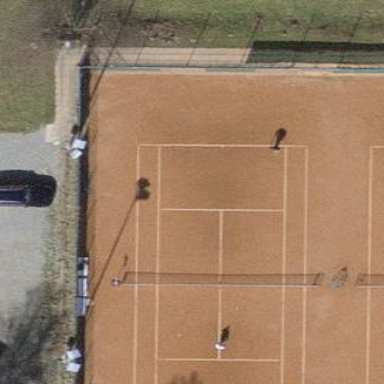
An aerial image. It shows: Clay tennis court on the leisure land pitch.